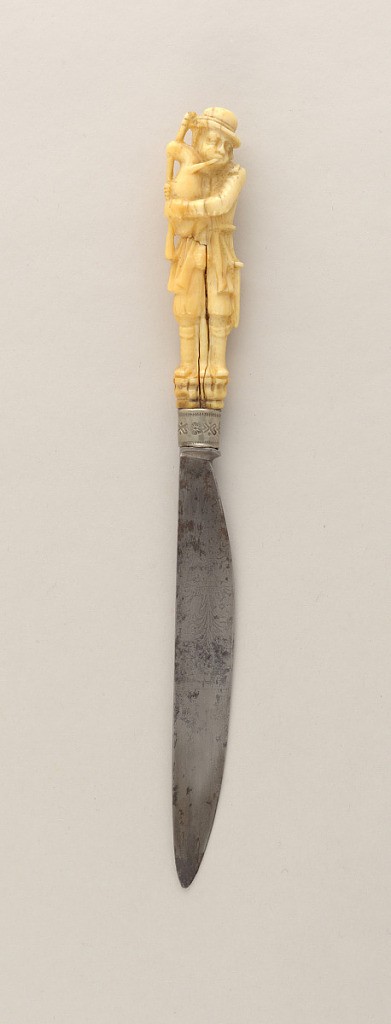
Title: Knife
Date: ca. 1700–1800
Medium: ivory, silver, steel
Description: Blade has straight upper edge, lower edge tapering towards the point. Blade is etched with floral pattern on front and back; plain bolster. Silver ferrule, round insection, decorated with floral pattern (stamped?). Carved ivory handle: a man in costume with hat, playing a bagpipe. Attached to his belt a dagger, in sheath a knife in sheath and a horn.